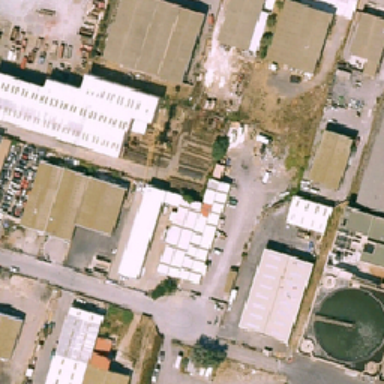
Trees were planted around the factory .